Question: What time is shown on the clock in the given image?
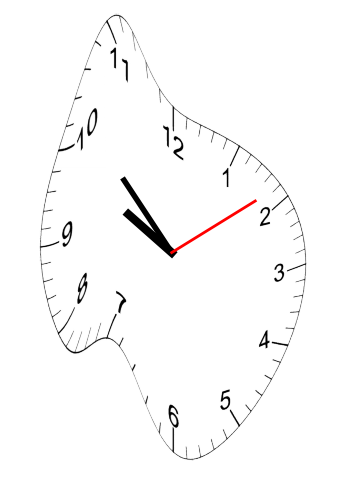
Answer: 09:52:09